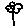
Label: flower